Question: I have been working with Visual studio for few months, I just can't understand what this icon means with 'int' in C++ . In C# 'int' has icon of 'struct' , but in C++ I cant understand. Here is icon

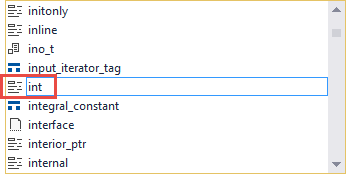
Answer: That seems to be the icon for .
It doesn't appear in David's list because the Object Browser doesn't include keywords. Intellisense does.